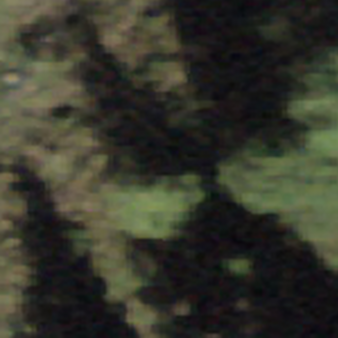
Label: other